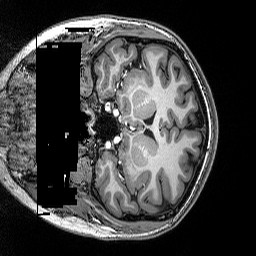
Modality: T1w
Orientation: coronal
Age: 18
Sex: female
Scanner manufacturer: siemens
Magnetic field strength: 3 T
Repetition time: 2.5 s
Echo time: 0.00343 s